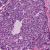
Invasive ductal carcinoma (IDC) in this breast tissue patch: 0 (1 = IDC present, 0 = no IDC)